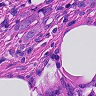
Metastatic tissue present: yes